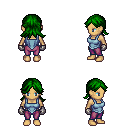
a pixel art fantasy rpg character, female body template, human, tanned skin, blue vest, magenta pants, green loose hair, metal gloves, four views (front, back, left, right), 2x2 character sprite sheet, small pixel art, hard edges, no anti-aliasing